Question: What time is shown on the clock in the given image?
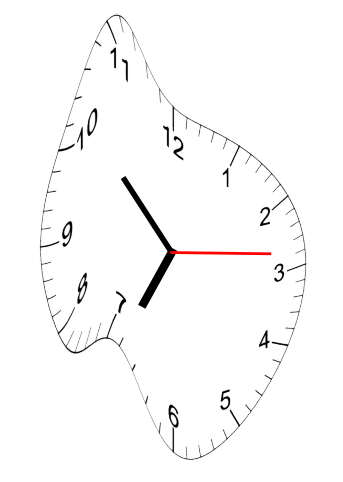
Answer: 06:52:14